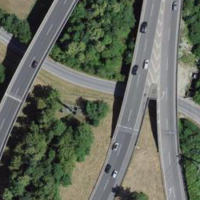
EUNIS habitat code: 57
Species observed at this site:
Cornus sanguinea
Symphoricarpos albus